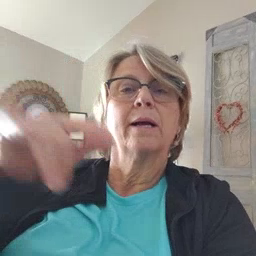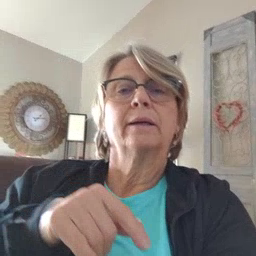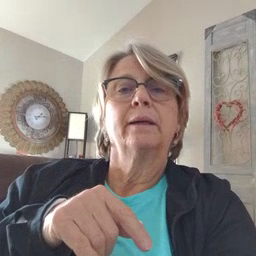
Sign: airplane